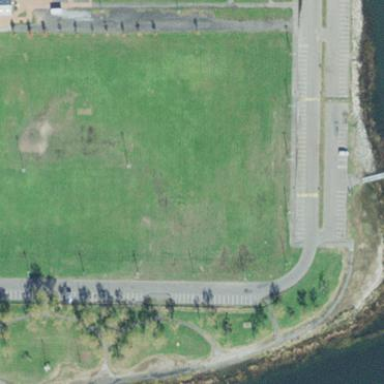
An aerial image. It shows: Lacrosse pitch for leisure land activities.